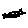
Label: bird